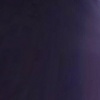
Label: space